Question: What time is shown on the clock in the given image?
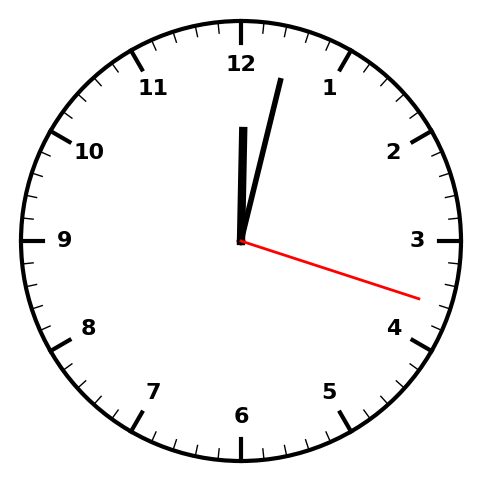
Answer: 12:02:18